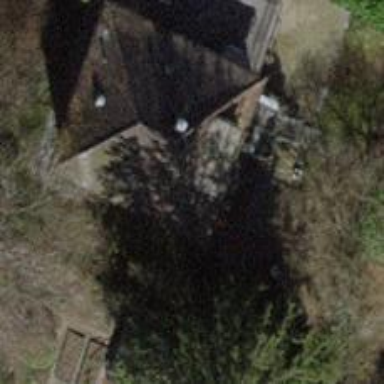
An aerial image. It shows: Building with tile roof.